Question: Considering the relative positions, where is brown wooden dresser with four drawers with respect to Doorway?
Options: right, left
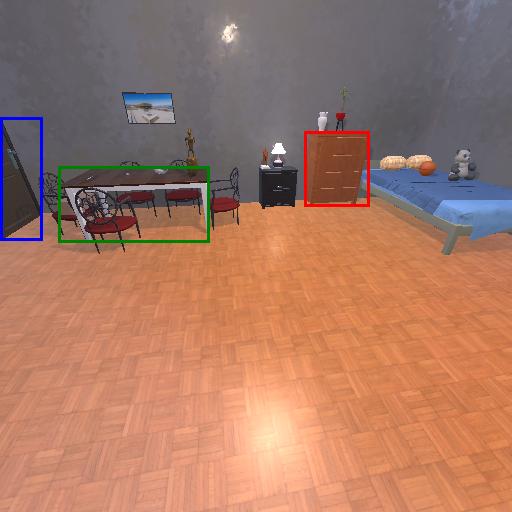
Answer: right